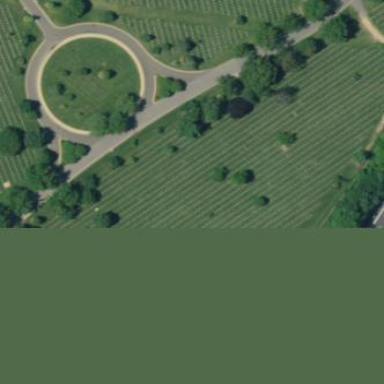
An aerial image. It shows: Sector within cemetery.